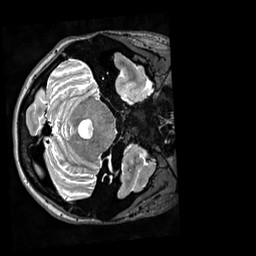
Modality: T2w
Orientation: axial
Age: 24
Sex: female
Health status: ill
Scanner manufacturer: siemens
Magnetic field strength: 3 T
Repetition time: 3.2 s
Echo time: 0.564 s